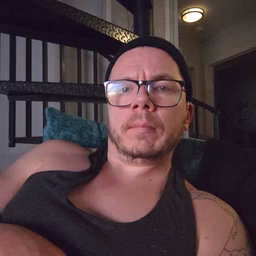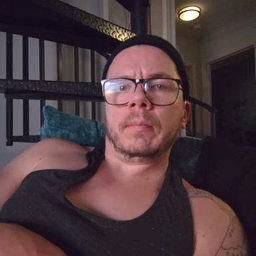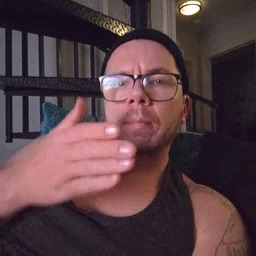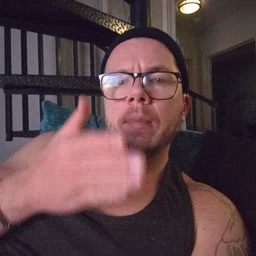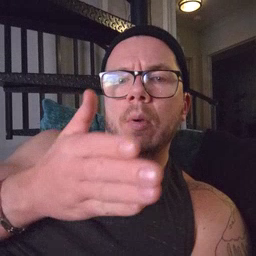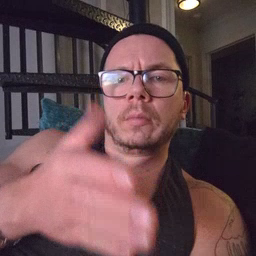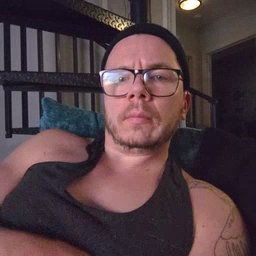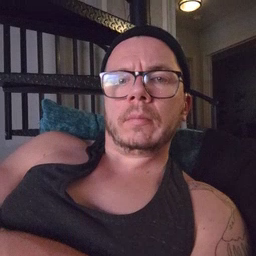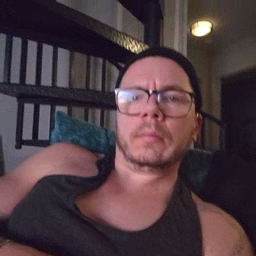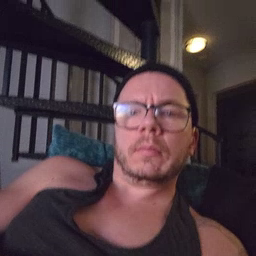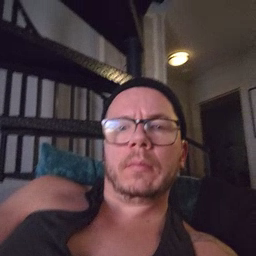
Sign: boat